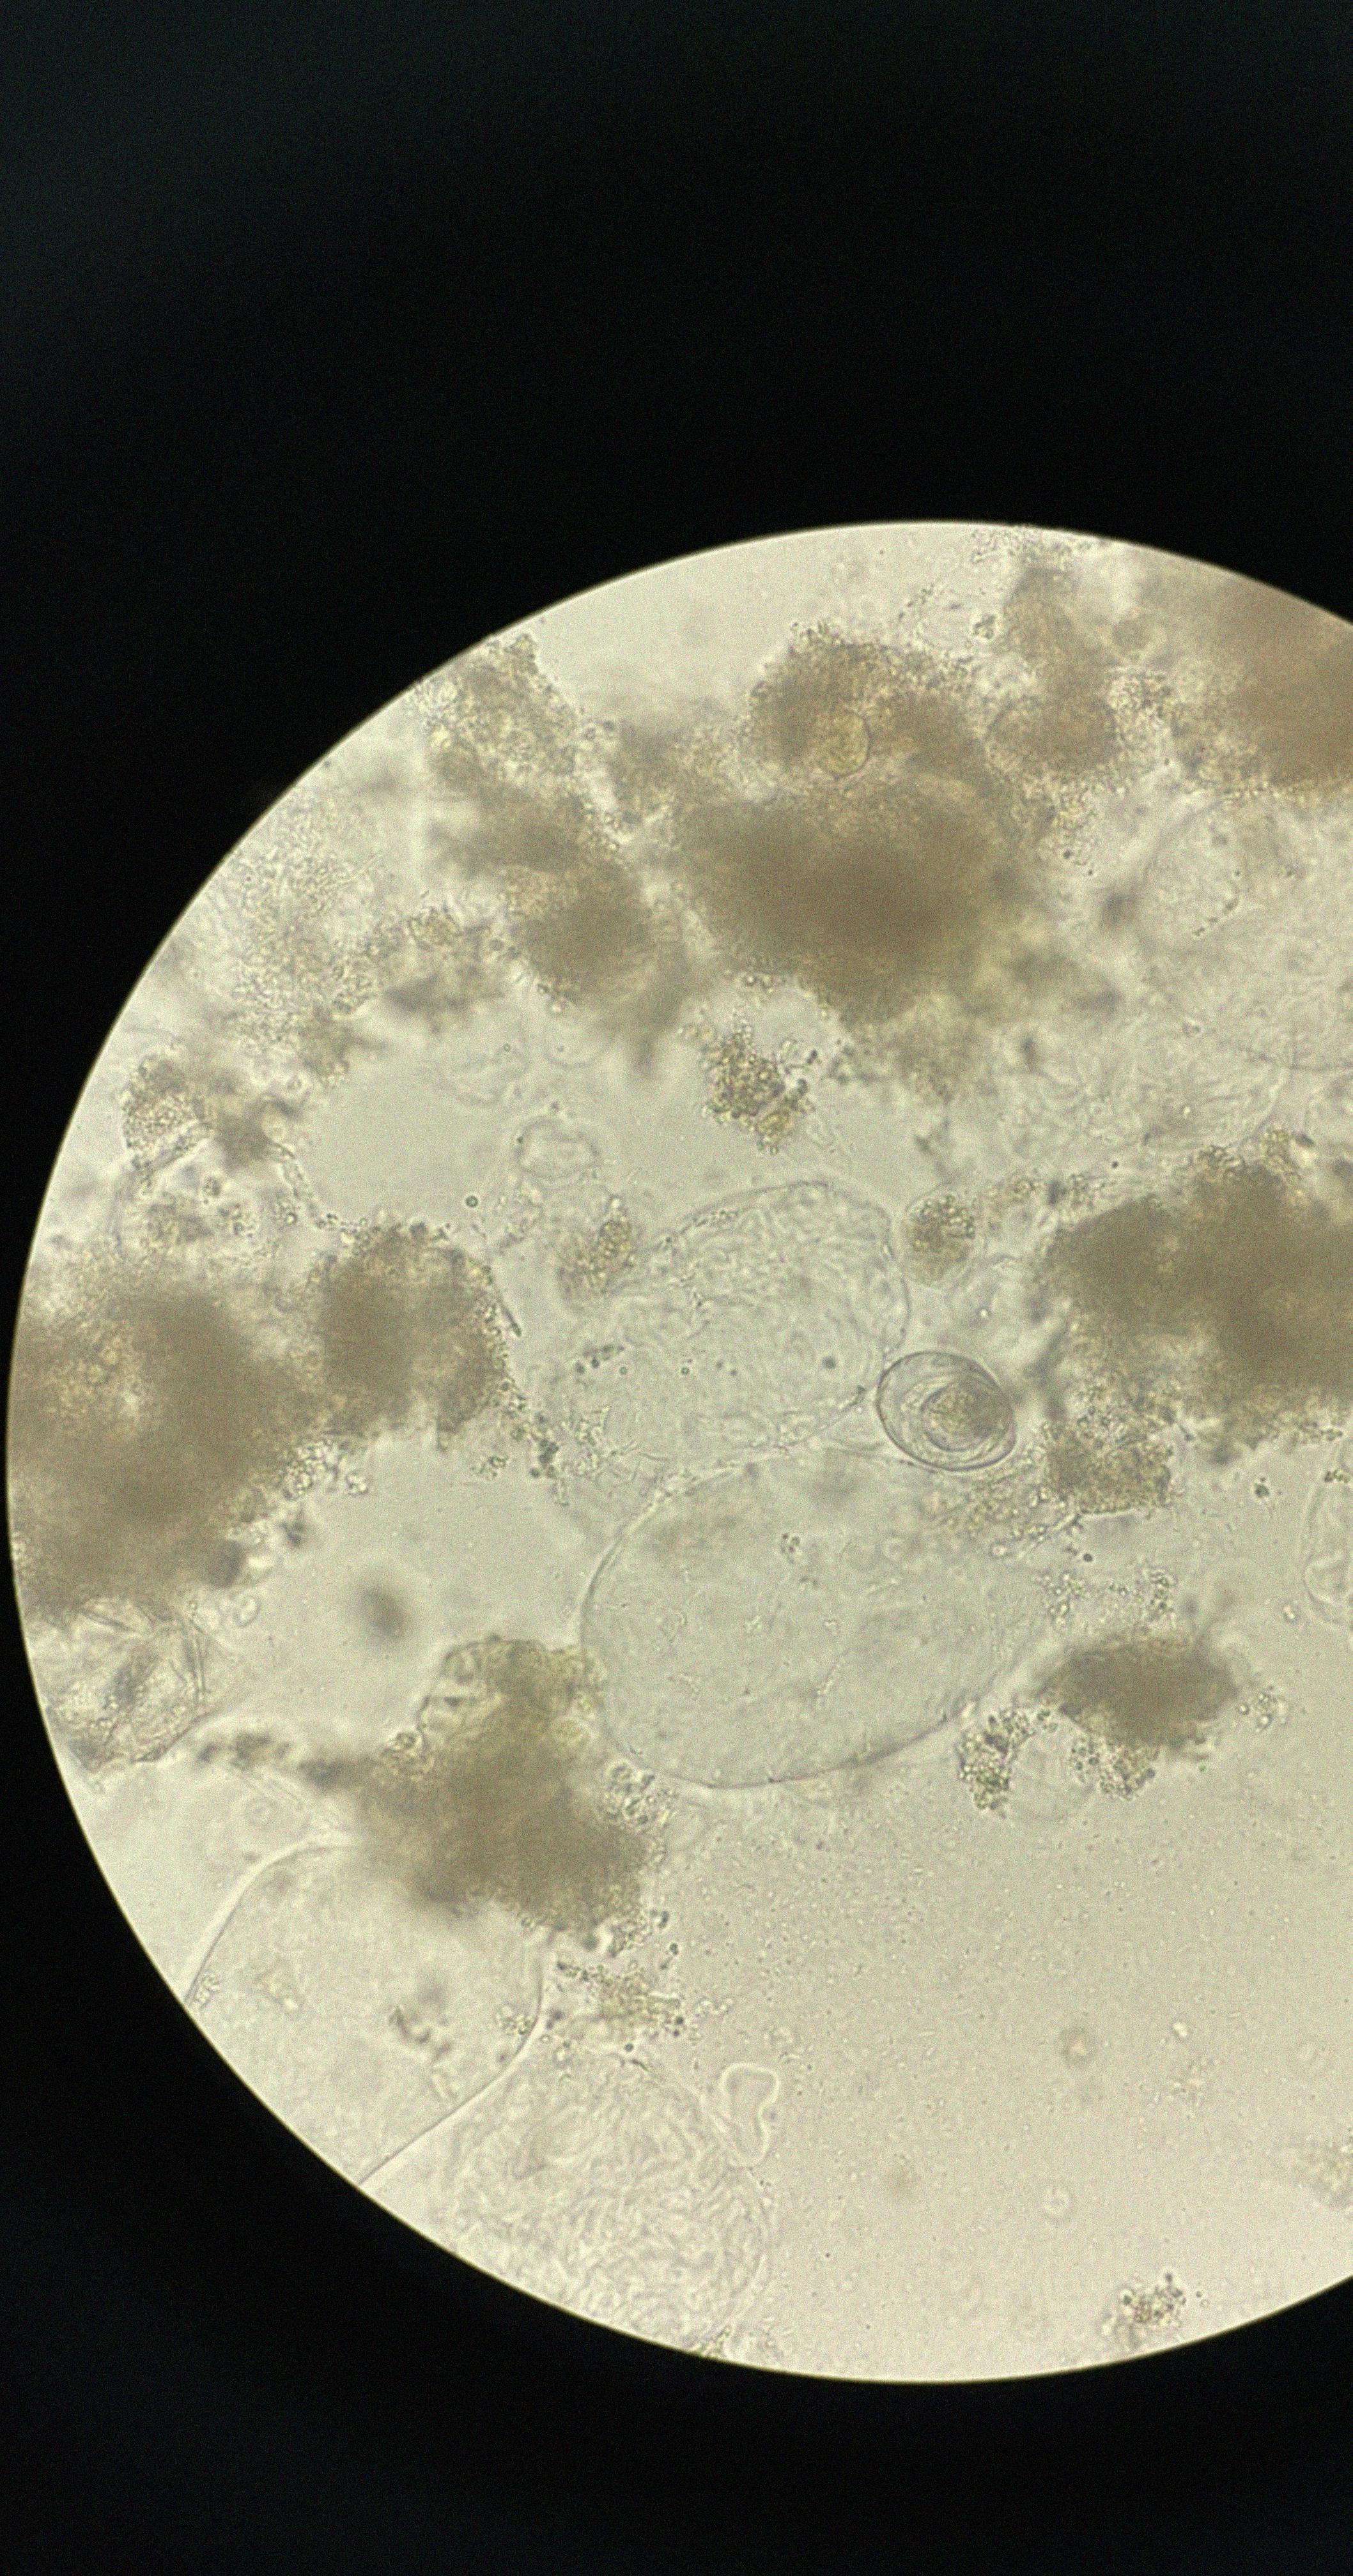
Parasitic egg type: Hymenolepis nana